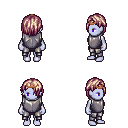
a pixel art fantasy rpg character, female body template, dark elf, purple skin, steel chest armor, metal pants, white blonde bangs hairstyle, bronze tiara, four views (front, back, left, right), 2x2 character sprite sheet, small pixel art, hard edges, no anti-aliasing